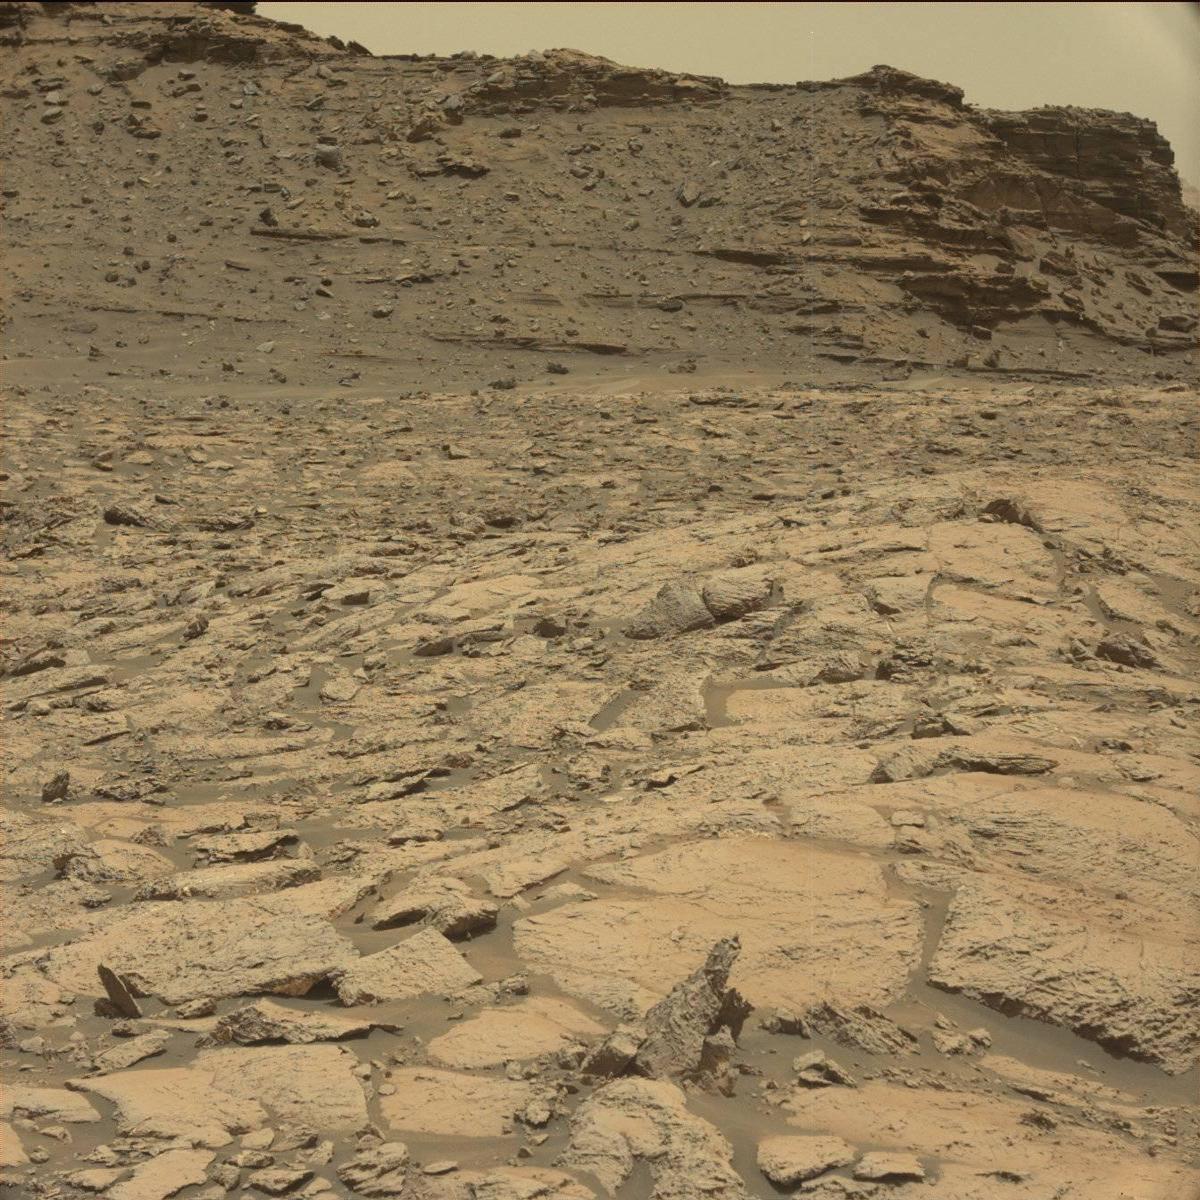
Terrain classes present: Bedrock, Sand / Soil, Sky